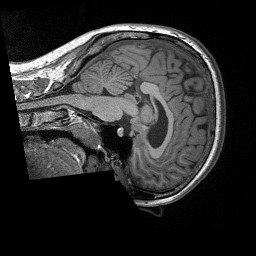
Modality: T1w
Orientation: sagittal
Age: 29
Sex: female
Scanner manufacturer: siemens
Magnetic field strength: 3 T
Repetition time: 1.9 s
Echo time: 0.00252 s